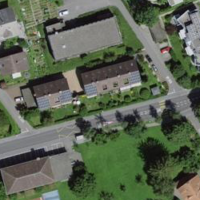
EUNIS habitat code: 54
Species observed at this site:
Prunus padus